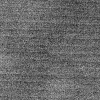
Atmospheric dust classification: dusty